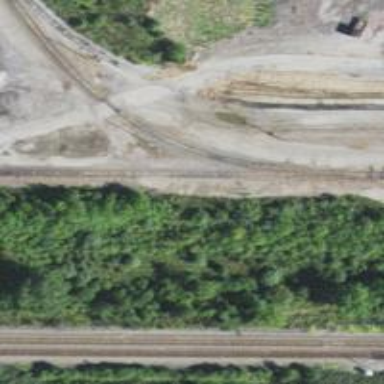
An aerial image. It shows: Abandoned railway yard is depicted.